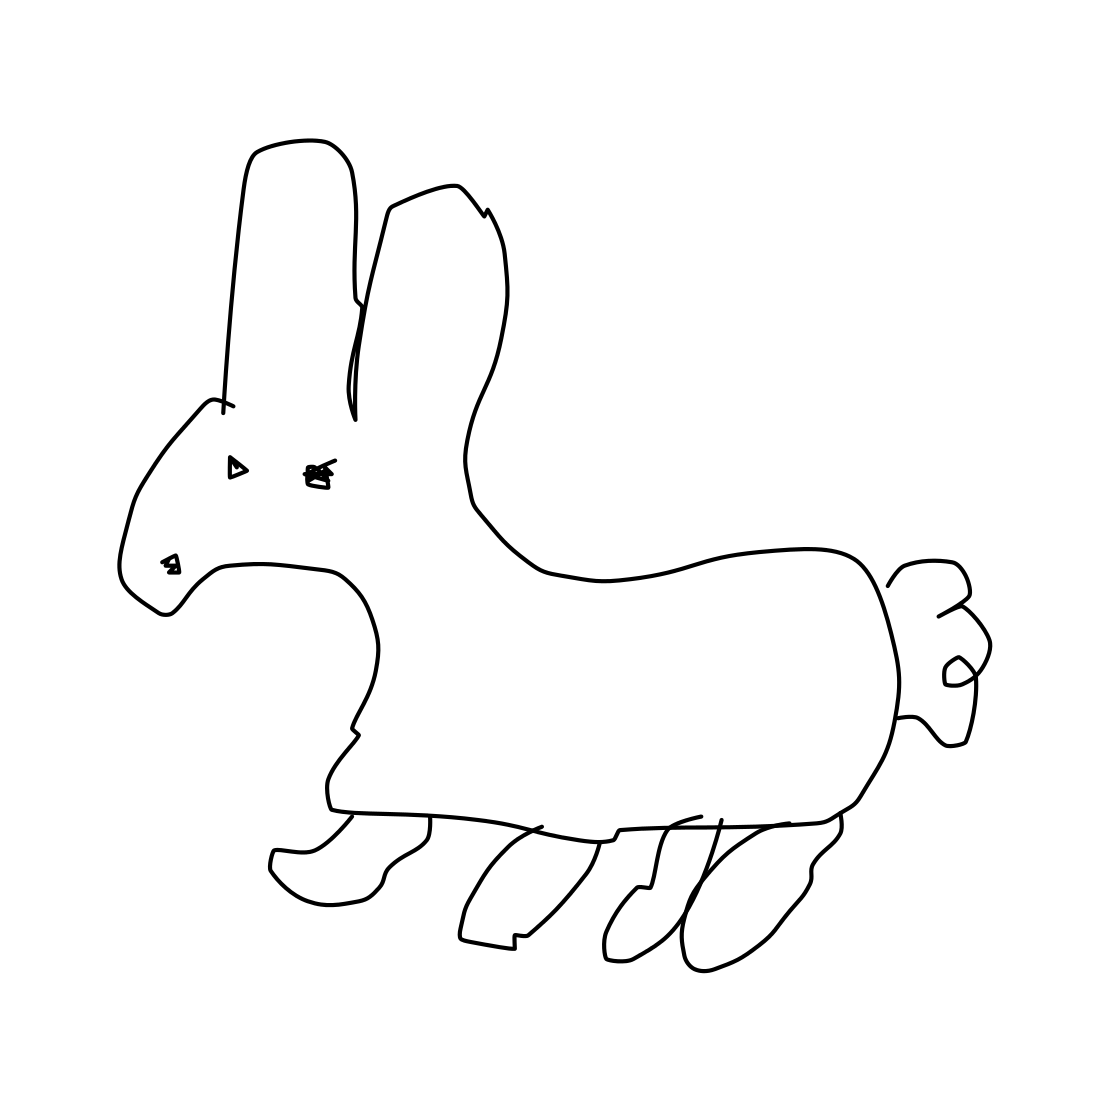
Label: rabbit